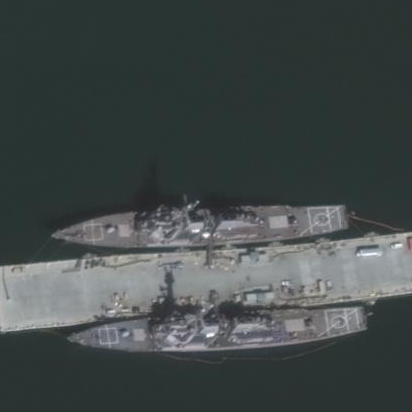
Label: Arleigh_Burke-class_destroyer